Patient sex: M
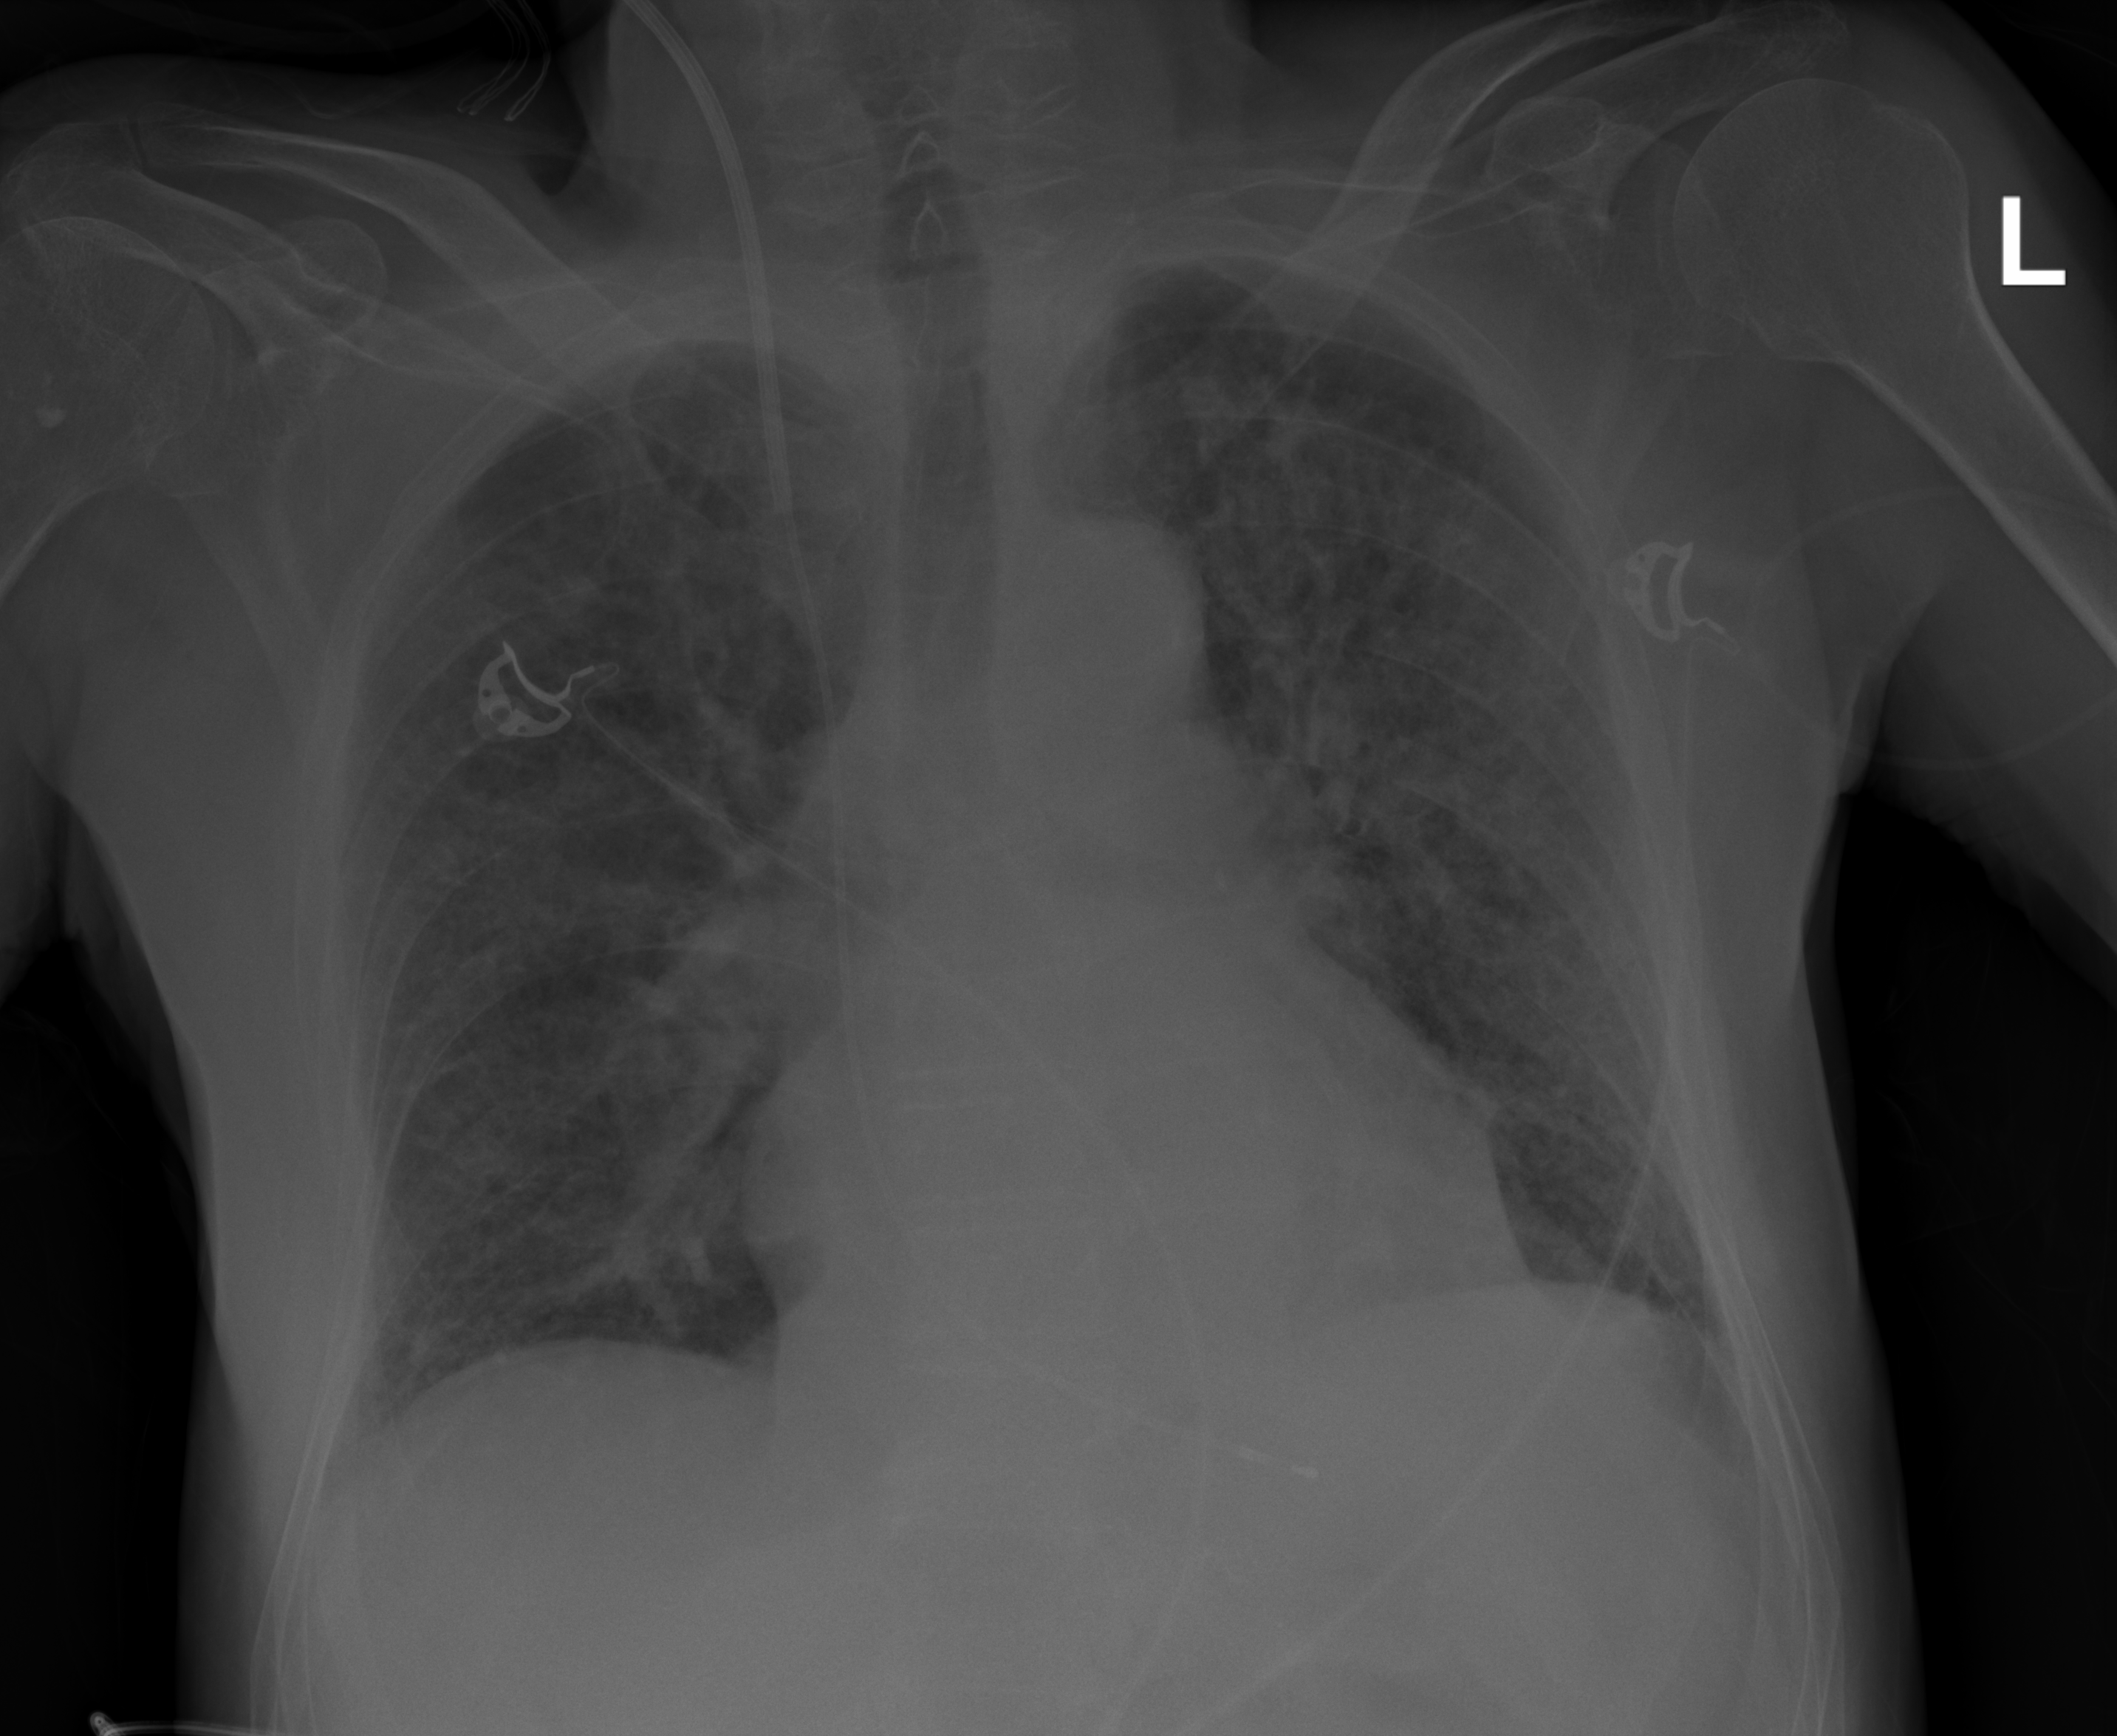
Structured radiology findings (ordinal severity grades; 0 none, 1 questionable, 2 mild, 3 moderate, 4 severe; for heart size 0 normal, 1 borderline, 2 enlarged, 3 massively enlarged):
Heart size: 0
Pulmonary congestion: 1
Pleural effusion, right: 0
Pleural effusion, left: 0
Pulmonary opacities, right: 3
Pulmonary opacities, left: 3
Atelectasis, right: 2
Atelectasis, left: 2